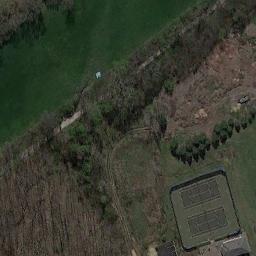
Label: tennis_court